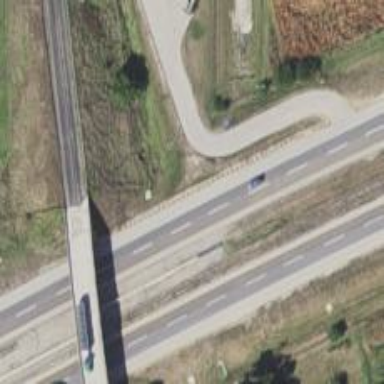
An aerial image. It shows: Motorway.